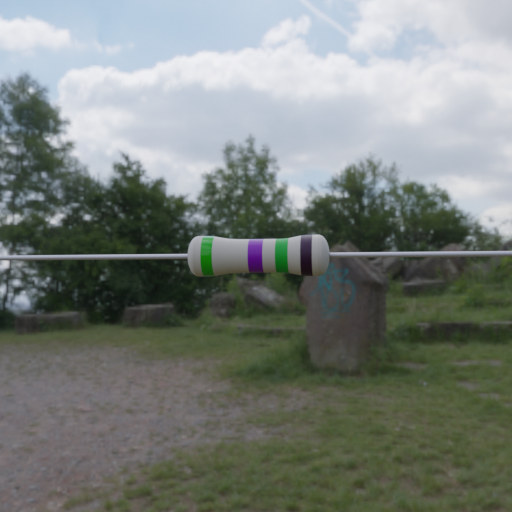
Resistor colour bands (in order): green, violet, green, black